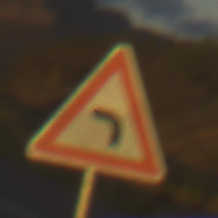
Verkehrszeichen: KurveLinks
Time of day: SunriseSunset
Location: Outdoor (RoadRail)
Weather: PartlyCloudy
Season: NotSpecified
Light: Natural